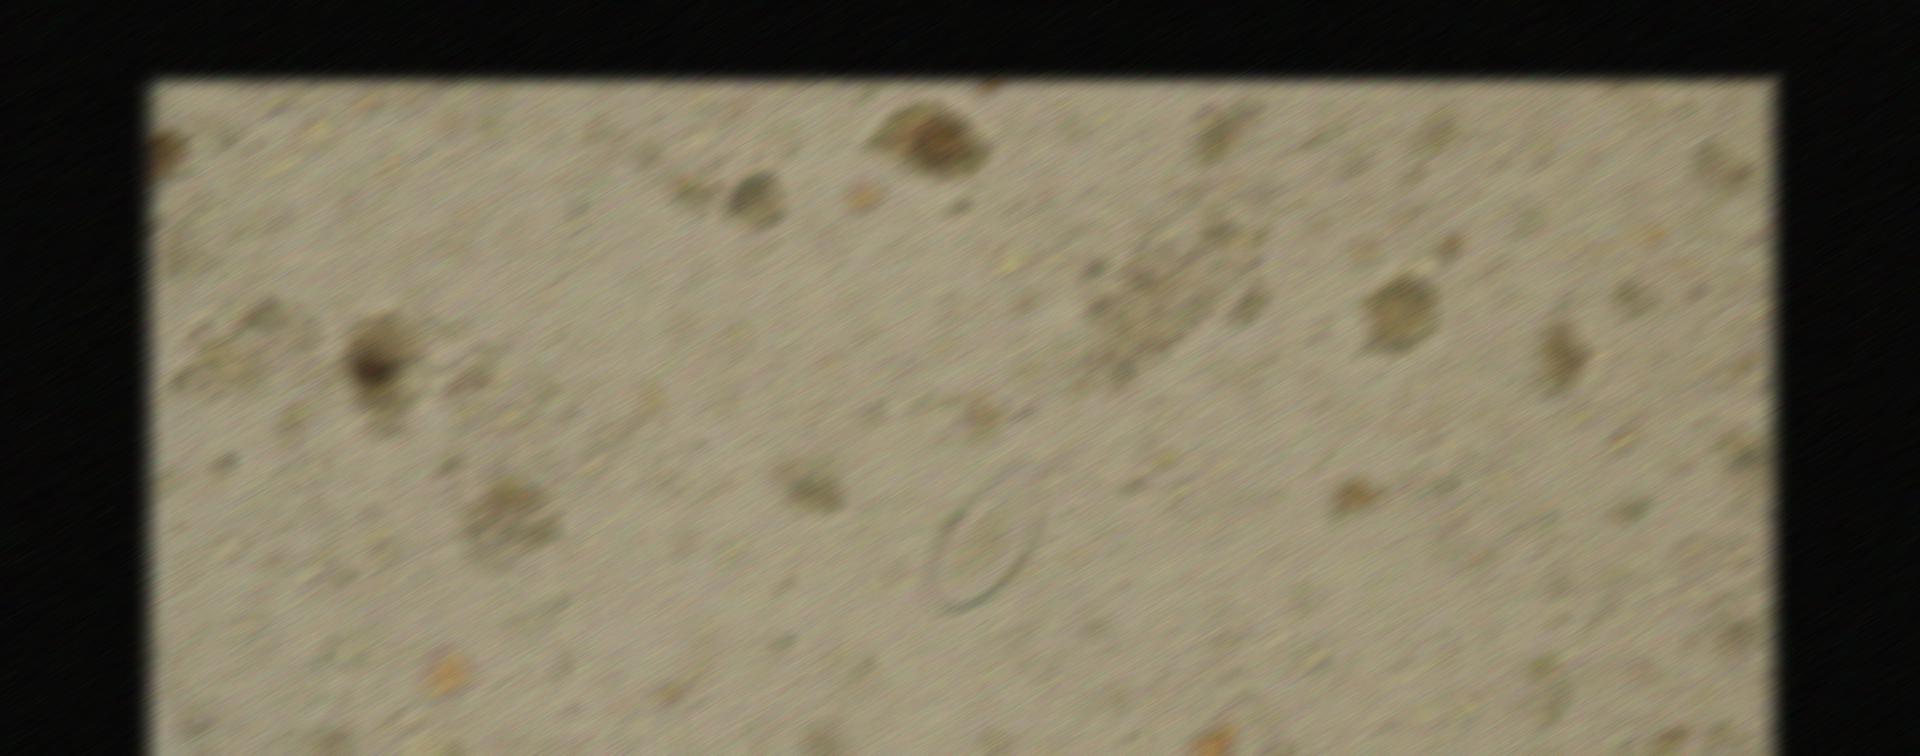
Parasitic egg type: Enterobius vermicularis